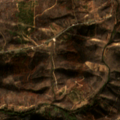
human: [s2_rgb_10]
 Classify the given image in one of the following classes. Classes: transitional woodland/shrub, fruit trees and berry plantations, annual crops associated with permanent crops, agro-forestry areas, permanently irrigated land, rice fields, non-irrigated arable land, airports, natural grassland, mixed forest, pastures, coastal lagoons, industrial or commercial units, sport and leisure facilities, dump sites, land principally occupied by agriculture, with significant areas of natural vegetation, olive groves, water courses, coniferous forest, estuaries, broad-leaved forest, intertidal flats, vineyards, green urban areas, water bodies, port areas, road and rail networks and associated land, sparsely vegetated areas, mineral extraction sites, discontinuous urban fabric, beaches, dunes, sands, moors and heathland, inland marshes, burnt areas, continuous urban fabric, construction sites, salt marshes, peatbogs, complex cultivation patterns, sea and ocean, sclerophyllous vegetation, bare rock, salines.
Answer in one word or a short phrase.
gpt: coniferous forest, transitional woodland/shrub